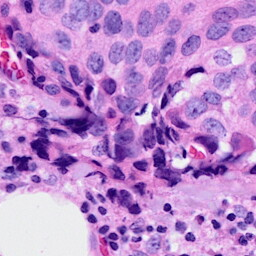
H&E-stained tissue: Breast